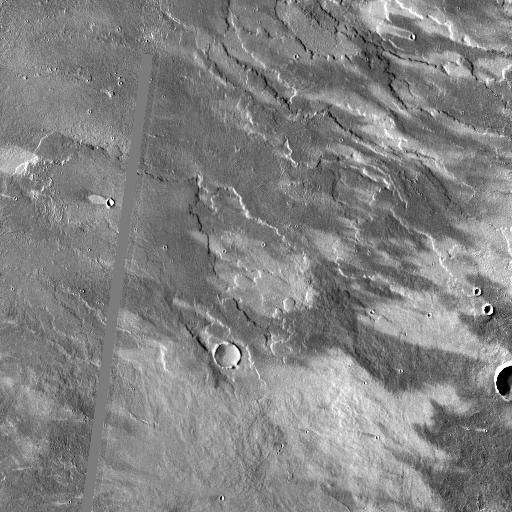
Crater classes present: Background, Other